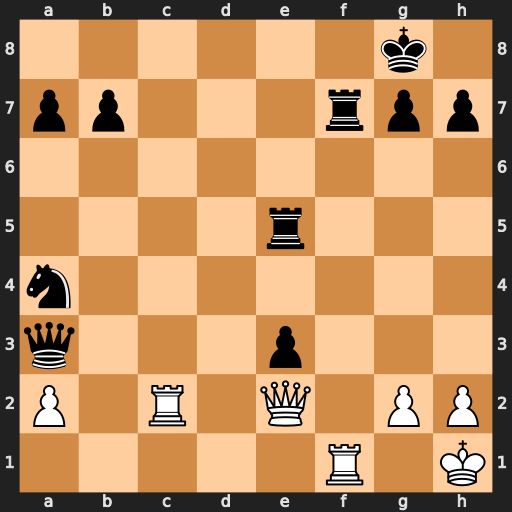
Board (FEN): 6k1/pp3rpp/8/4r3/n7/q3p3/P1R1Q1PP/5R1K
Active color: w
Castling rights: -
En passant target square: -
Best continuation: Rc8+ Qf8 Qc4